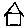
Label: house